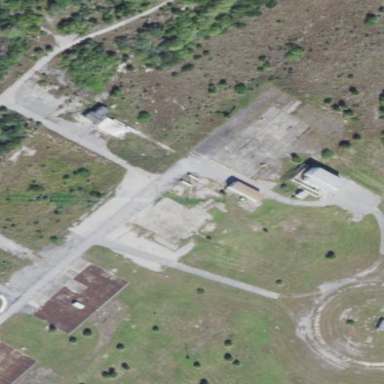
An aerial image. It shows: Launch complex at the airport.